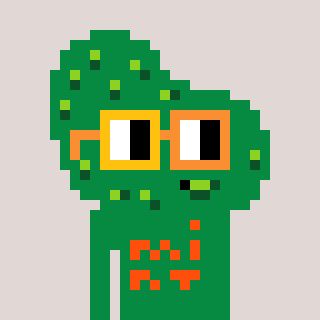
a pixel art character with square yellow and orange glasses, a pickle-shaped head and a green-colored body on a warm background